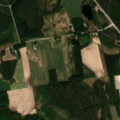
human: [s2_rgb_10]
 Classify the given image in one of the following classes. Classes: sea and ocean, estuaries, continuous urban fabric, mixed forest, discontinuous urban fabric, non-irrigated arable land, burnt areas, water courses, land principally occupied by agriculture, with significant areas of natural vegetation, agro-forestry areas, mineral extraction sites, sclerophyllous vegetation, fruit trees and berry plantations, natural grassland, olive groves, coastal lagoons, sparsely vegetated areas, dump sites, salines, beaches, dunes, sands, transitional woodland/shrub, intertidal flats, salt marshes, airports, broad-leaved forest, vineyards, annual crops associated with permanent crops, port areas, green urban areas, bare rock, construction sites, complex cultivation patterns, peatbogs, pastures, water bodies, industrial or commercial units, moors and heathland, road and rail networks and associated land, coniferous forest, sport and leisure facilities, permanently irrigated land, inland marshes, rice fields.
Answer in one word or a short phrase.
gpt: land principally occupied by agriculture, with significant areas of natural vegetation, coniferous forest, mixed forest, transitional woodland/shrub